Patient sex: F
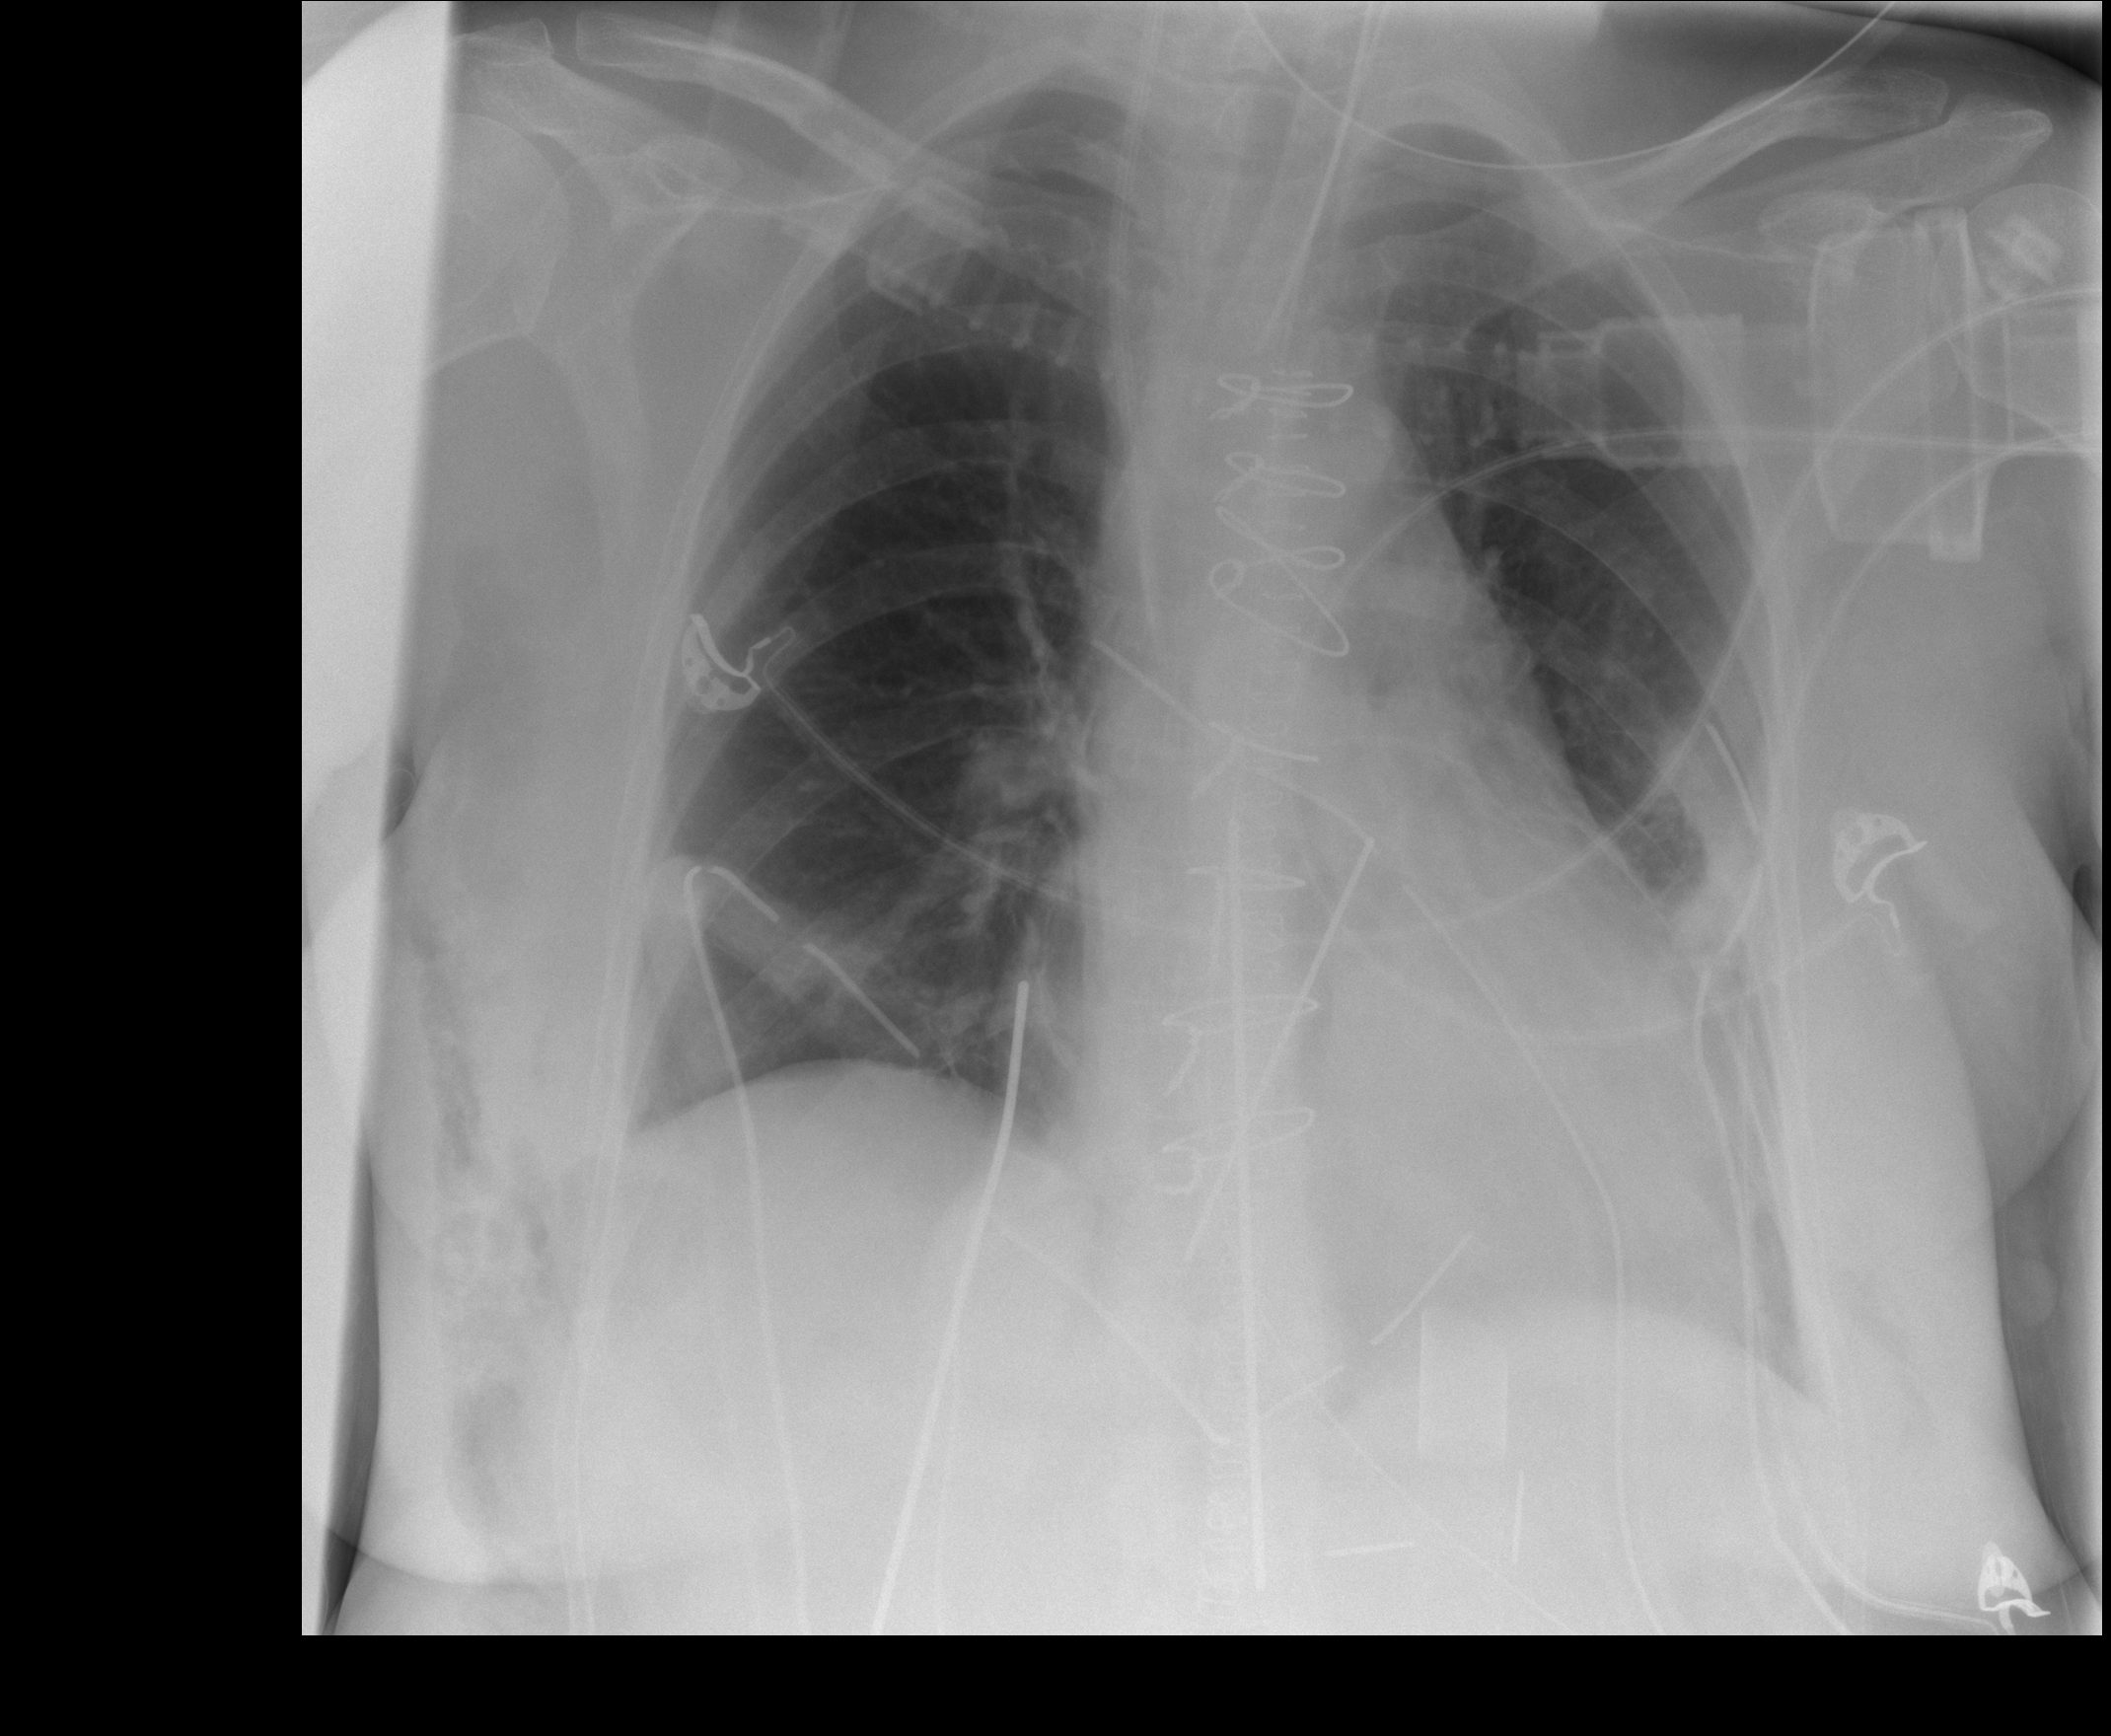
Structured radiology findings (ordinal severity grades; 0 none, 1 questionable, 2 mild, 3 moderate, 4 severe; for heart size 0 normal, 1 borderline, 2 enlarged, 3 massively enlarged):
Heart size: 2
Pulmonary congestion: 2
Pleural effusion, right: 0
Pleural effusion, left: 1
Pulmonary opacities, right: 0
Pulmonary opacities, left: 1
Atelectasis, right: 0
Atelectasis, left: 0